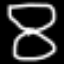
Label: hourglass